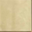
Piece: xx